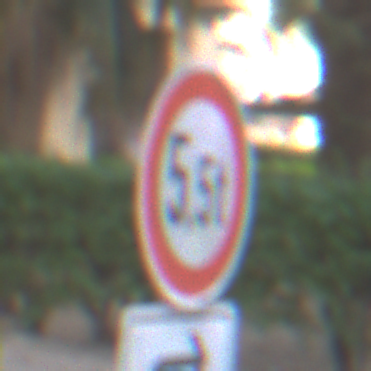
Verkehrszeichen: TatsaechlicheMasse
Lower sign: RichtungsangabeDurchPfeile5
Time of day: MorningAfternoon
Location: Outdoor (Suburban)
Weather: PartlyCloudy
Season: NotSpecified
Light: Natural